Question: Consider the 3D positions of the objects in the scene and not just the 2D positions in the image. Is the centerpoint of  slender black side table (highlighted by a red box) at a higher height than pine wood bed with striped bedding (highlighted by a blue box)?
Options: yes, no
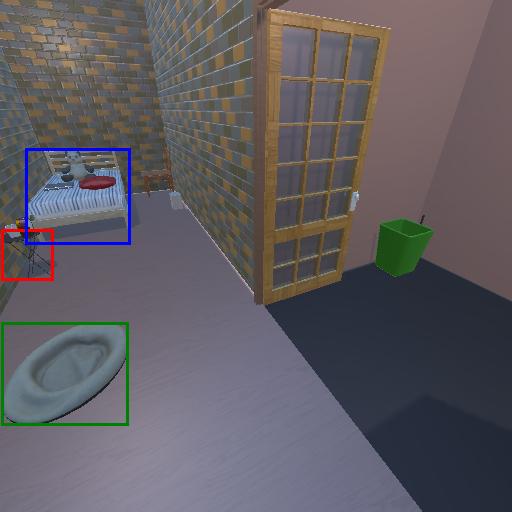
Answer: yes